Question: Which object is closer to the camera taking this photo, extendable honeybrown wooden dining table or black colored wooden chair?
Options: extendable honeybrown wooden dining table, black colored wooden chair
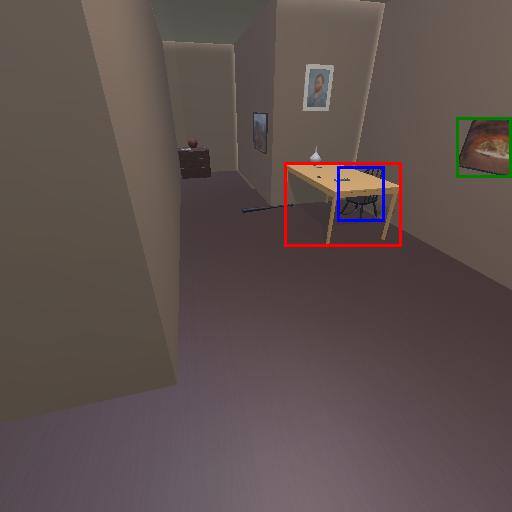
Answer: extendable honeybrown wooden dining table